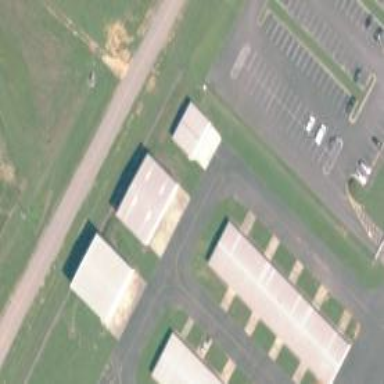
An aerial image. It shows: Hangar building at the airport.